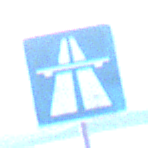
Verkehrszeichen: Autobahn
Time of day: SunriseSunset
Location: Outdoor (Suburban)
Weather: PartlyCloudy
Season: NotSpecified
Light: Natural